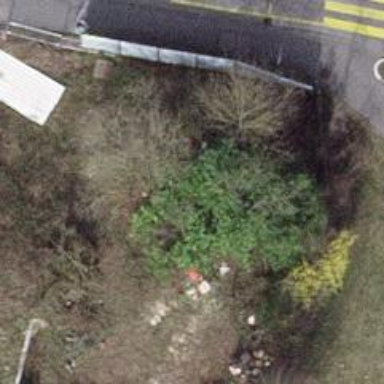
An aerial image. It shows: Evergreen needle-leaved tree.